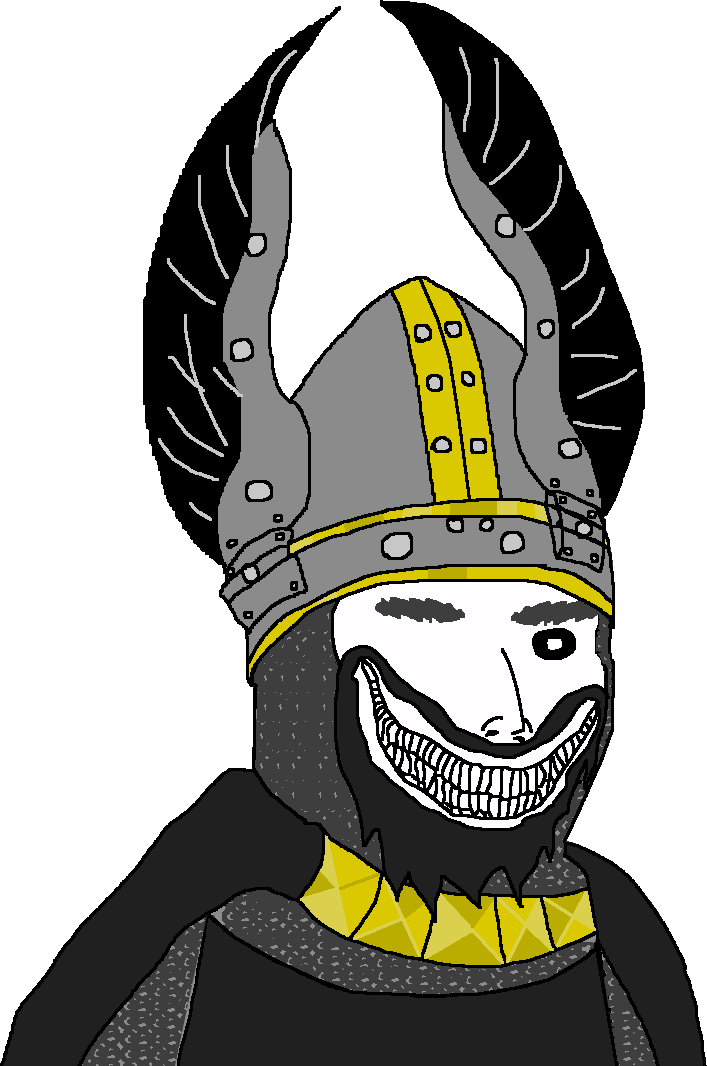
Label: 5_Oomer